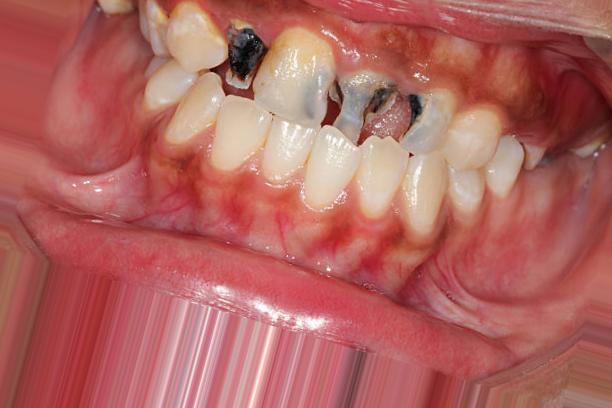
Condition: Caries